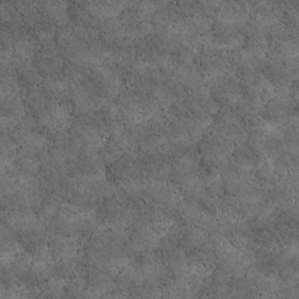
Label: non_frost